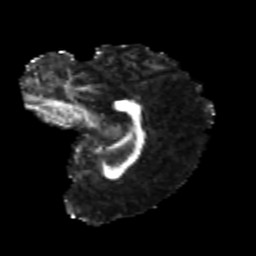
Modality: FA
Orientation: sagittal
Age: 21
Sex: female
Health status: healthy
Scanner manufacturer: philips
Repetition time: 7.387 s
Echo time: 0.08599 s